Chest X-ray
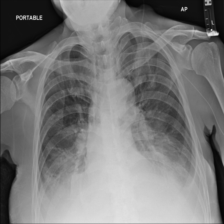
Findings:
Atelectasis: negative
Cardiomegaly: negative
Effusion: positive
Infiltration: positive
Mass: negative
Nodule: negative
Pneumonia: negative
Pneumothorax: negative
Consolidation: negative
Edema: negative
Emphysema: negative
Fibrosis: negative
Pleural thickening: negative
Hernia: negative